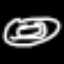
Label: donut